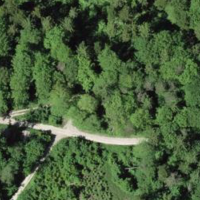
EUNIS habitat code: 43
Species observed at this site:
Impatiens parviflora